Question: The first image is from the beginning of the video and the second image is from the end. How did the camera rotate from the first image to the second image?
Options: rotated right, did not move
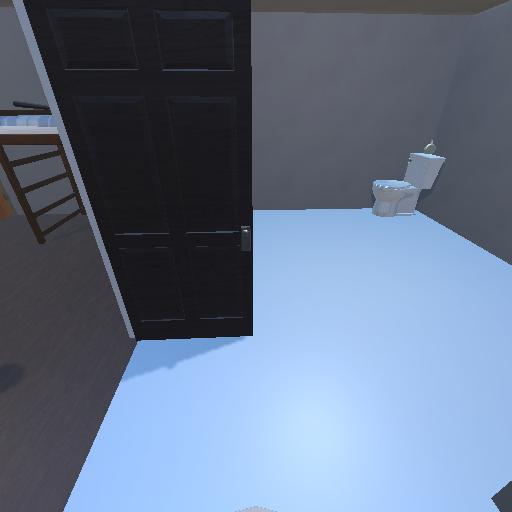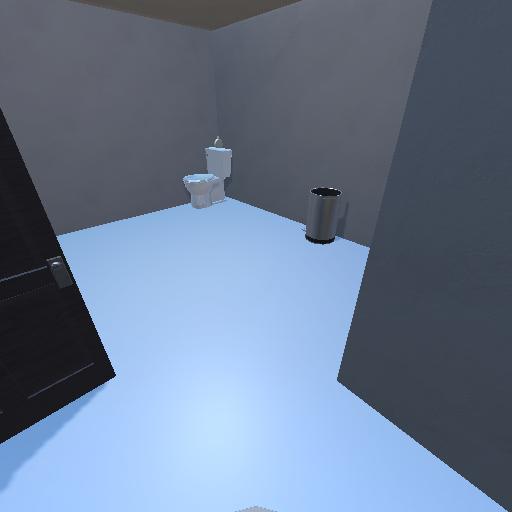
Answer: rotated right